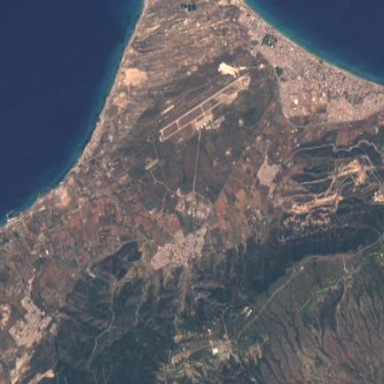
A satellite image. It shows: Military airfield located within aerodrome.